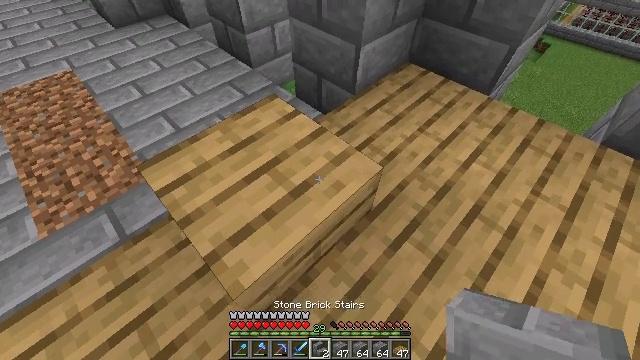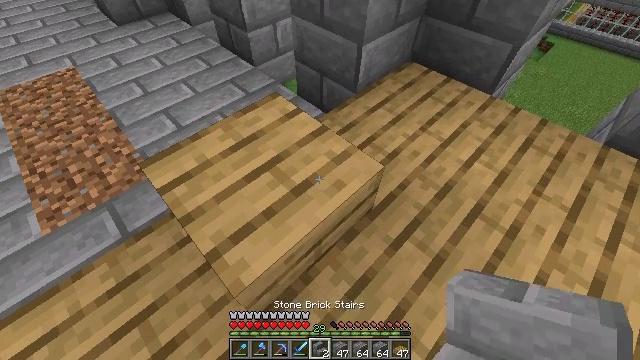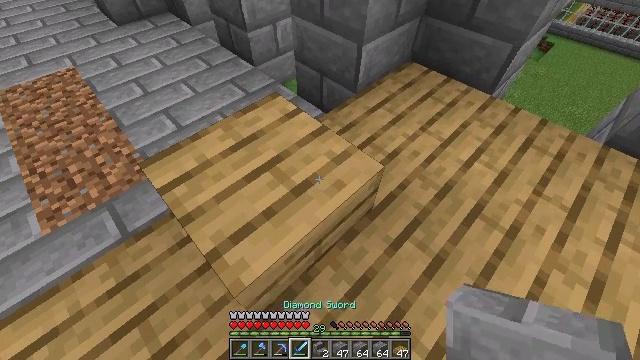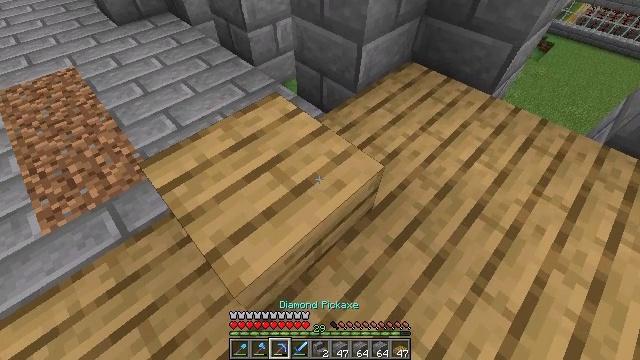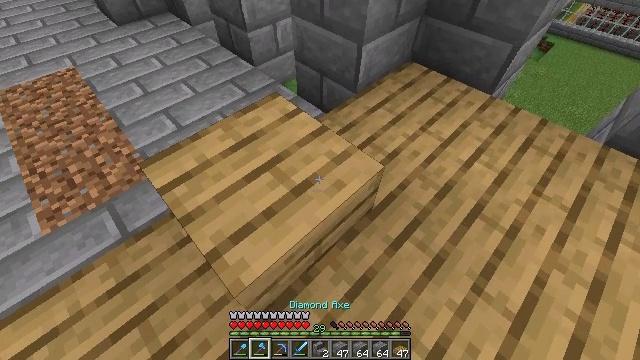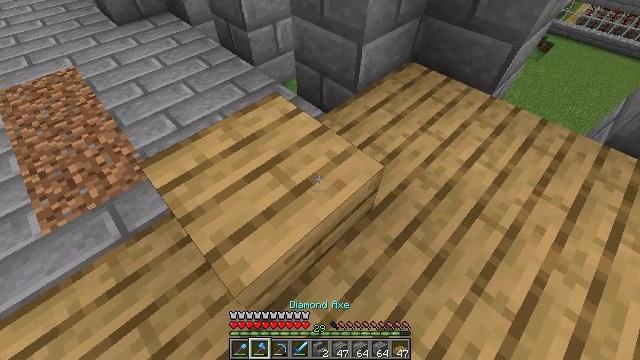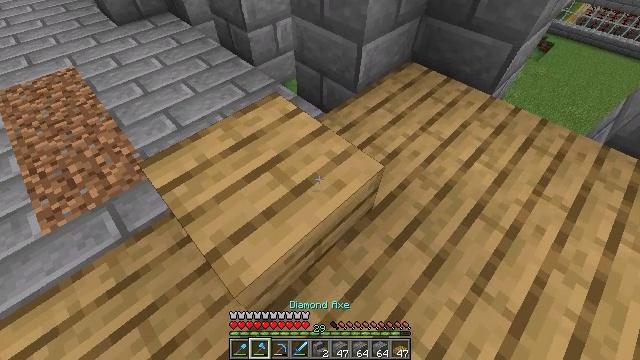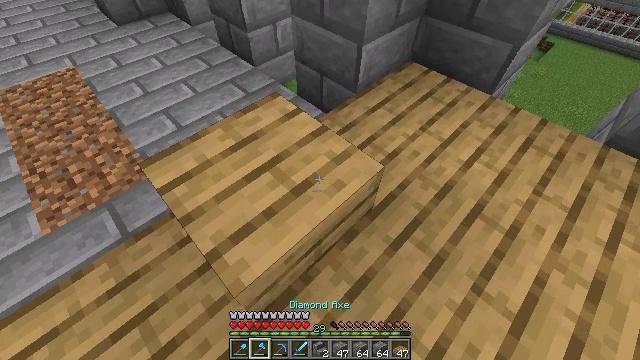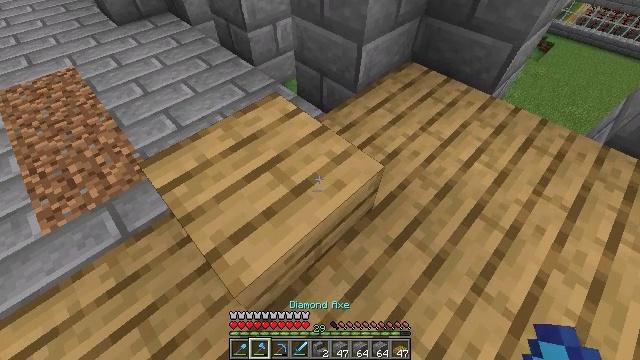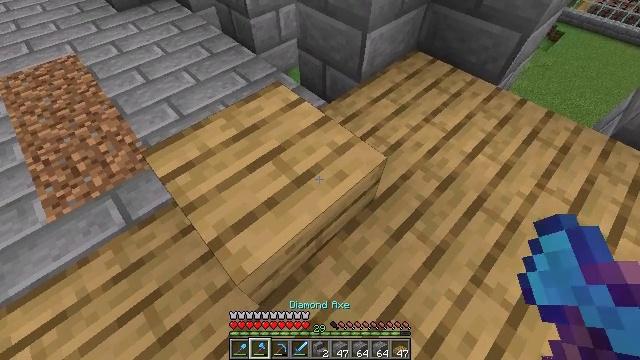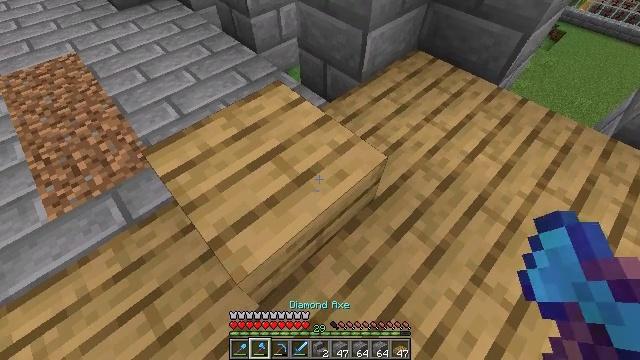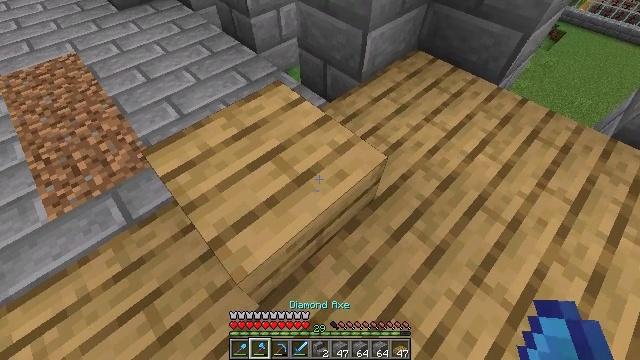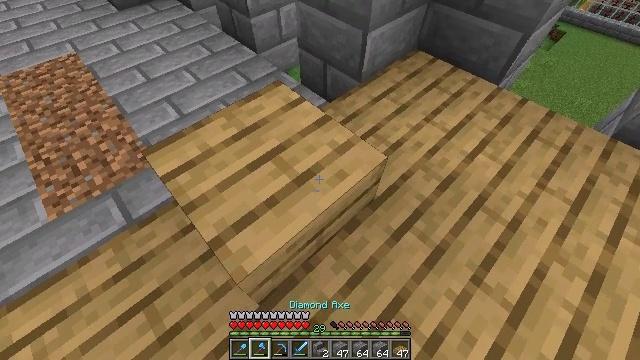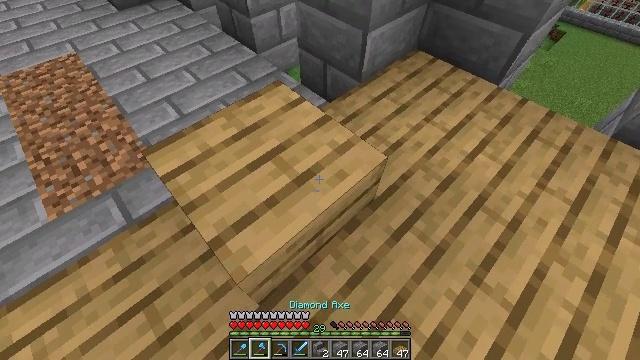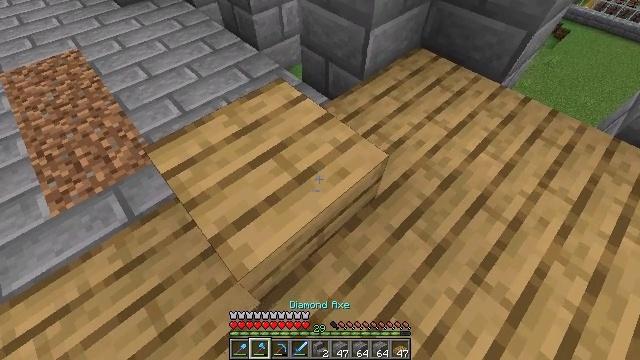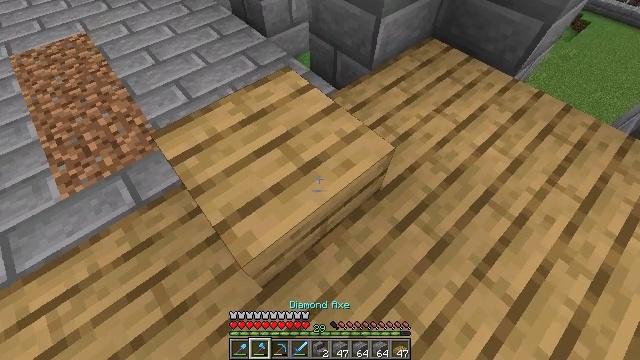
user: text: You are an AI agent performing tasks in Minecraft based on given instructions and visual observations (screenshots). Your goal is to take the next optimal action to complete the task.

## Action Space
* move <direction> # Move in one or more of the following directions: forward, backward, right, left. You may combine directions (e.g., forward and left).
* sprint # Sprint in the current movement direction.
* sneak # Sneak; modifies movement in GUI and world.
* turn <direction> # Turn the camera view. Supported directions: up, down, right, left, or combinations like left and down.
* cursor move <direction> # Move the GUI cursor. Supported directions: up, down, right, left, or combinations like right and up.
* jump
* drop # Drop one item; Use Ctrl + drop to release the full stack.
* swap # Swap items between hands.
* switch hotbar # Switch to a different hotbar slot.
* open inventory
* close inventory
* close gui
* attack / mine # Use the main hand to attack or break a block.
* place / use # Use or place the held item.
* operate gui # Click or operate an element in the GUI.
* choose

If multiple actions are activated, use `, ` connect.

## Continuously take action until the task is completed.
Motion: motion action
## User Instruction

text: Mine the oak slab from the floor.
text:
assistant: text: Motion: no_op
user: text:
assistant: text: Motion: no_op
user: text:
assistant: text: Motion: no_op
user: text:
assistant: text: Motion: no_op
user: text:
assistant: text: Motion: no_op
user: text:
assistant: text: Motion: no_op
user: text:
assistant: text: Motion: no_op
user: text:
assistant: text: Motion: no_op
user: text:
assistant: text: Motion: turn down
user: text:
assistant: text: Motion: no_op
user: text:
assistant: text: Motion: no_op
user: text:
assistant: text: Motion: no_op
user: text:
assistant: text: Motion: no_op
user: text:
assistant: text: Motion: no_op
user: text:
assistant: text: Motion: turn left and down
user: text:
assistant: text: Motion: turn left and down
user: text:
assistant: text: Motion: no_op
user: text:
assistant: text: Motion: no_op
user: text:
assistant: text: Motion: no_op
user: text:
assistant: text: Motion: no_op
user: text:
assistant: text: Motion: no_op
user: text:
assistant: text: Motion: no_op
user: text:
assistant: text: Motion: no_op
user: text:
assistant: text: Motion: no_op
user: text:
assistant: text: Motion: no_op
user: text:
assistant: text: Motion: no_op
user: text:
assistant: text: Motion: no_op
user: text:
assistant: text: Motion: no_op
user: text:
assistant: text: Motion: no_op
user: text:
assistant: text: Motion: no_op